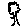
Label: tree